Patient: sex M, age 57
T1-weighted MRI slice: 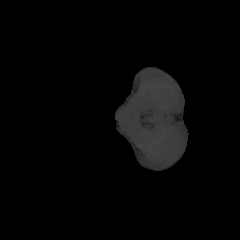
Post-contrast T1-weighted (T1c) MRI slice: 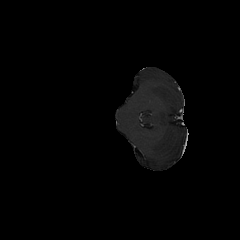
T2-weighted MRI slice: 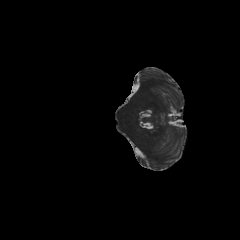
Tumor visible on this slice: no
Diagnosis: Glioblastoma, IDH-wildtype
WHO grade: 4